Question: Is there any way to provide this kind of effect in a 'UITextView'? If not, then how can I achieve this effect?

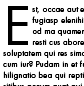
Answer: Having the same requirement, I created a 'UIView' subclass that draws text with a drop cap. The text is drawn using core text, and as @CodaFi suggested the drop cap is drawn in a separate core text frame.
The full implementation of the class: <URL>
The meat of it looks something like this:
'''
- (void)drawRect:(CGRect)rect {
// Create attributed strings
NSAttributedString *bodyText = [[NSAttributedString alloc] initWithString:[self.text substringWithRange:NSMakeRange(1, self.text.length -1)] attributes:_bodyAttributes];
NSAttributedString *capText = [[NSAttributedString alloc] initWithString:[[self.text substringWithRange:NSMakeRange(0, 1)] uppercaseString] attributes:_capAttributes];
CGRect capFrame = CGRectMake(0, 0, [capText size].width, [capText size].height);
// Set up graphics context
CGContextRef context = UIGraphicsGetCurrentContext();
CGContextSetTextMatrix(context, CGAffineTransformIdentity);
CGContextTranslateCTM(context, 0, self.bounds.size.height);
CGContextScaleCTM(context, 1.0, -1.0);
// Create type frames
CGMutablePathRef bodyPath = CGPathCreateMutable();
CGAffineTransform transform = CGAffineTransformTranslate(CGAffineTransformMakeScale(1, -1), 0, -self.bounds.size.height);
CGPathMoveToPoint(bodyPath, &transform, CGRectGetMaxX(capFrame), 0);
CGPathAddLineToPoint(bodyPath, &transform, self.bounds.size.width, 0);
CGPathAddLineToPoint(bodyPath, &transform, self.bounds.size.width, self.bounds.size.height);
CGPathAddLineToPoint(bodyPath, &transform, 0, self.bounds.size.height);
CGPathAddLineToPoint(bodyPath, &transform, 0, CGRectGetMaxY(capFrame));
CGPathAddLineToPoint(bodyPath, &transform, CGRectGetMaxX(capFrame), CGRectGetMaxY(capFrame));
CGPathCloseSubpath(bodyPath);
CGMutablePathRef capPath = CGPathCreateMutable();
CGPathAddRect(capPath, &transform, CGRectMake(0, 0, capFrame.size.width+10, capFrame.size.height+10));
// Draw text
CTFramesetterRef framesetter = CTFramesetterCreateWithAttributedString((__bridge CFAttributedStringRef) bodyText);
CTFrameRef frame = CTFramesetterCreateFrame(framesetter, CFRangeMake(0, 0), bodyPath, NULL);
CFRelease(framesetter);
CTFrameDraw(frame, context);
CFRelease(frame);
framesetter = CTFramesetterCreateWithAttributedString((__bridge CFAttributedStringRef)capText);
frame = CTFramesetterCreateFrame(framesetter, CFRangeMake(0, 0), capPath, NULL);
CFRelease(framesetter);
CTFrameDraw(frame, context);
CFRelease(frame);
}
'''
The gist of it is you create two paths, one rectangle to contain the drop cap, and a rectangle with a notch removed for the rest of the text. The full implementation on gist allows you to control the fonts, spacing around the drop cap, and content inset of the whole view using properties.
It does not implement most of the features of a 'UITextView' (only the features I needed) so it may not be a full solution.
Hope that helps!